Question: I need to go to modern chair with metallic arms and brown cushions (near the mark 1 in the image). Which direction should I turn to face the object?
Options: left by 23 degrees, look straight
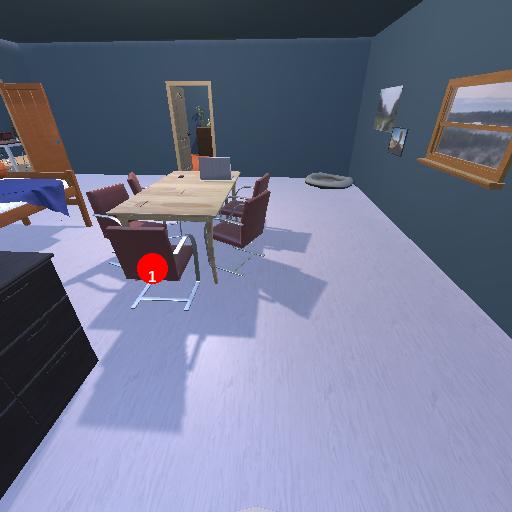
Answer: left by 23 degrees